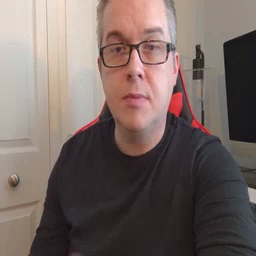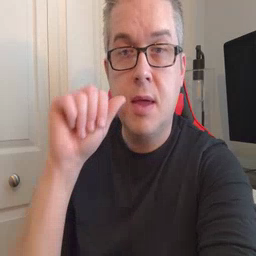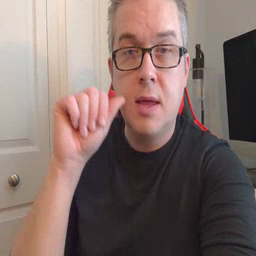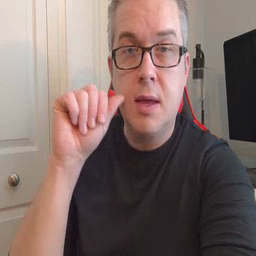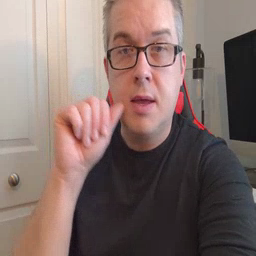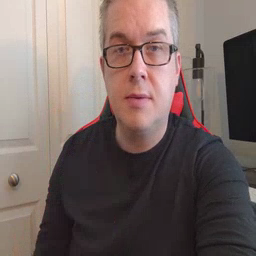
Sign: aunt